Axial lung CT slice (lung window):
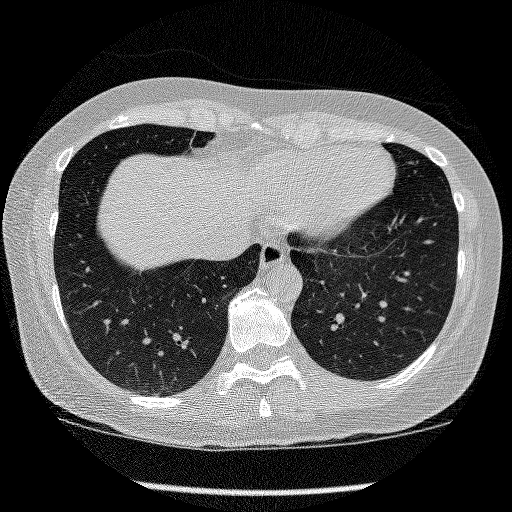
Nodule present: no